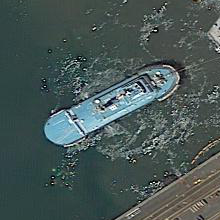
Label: civil